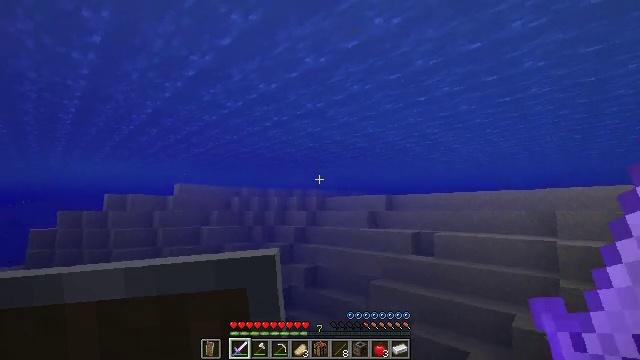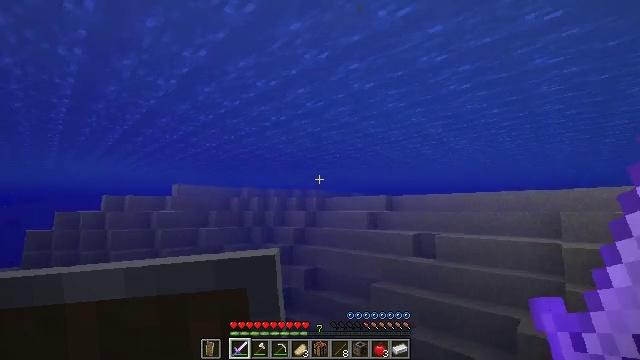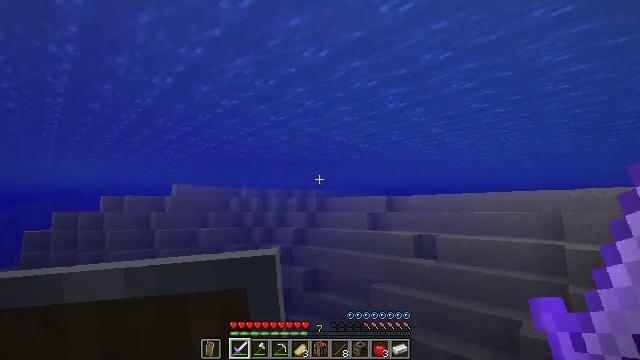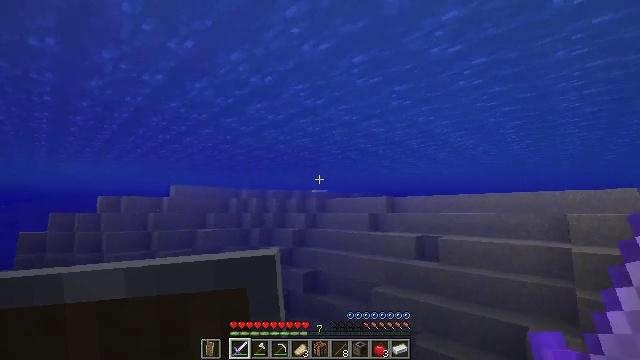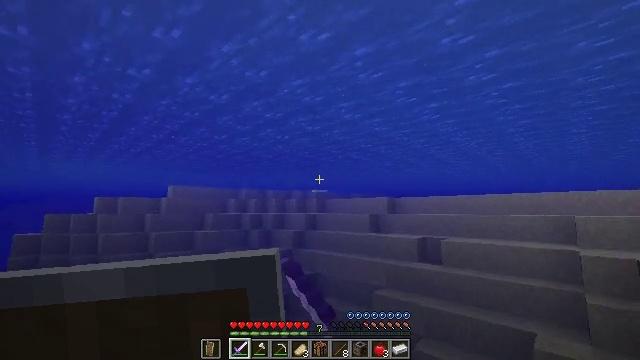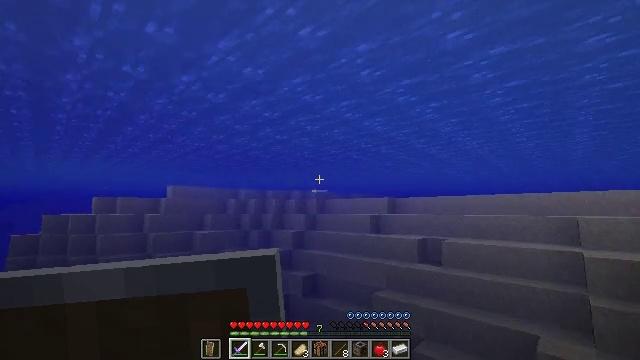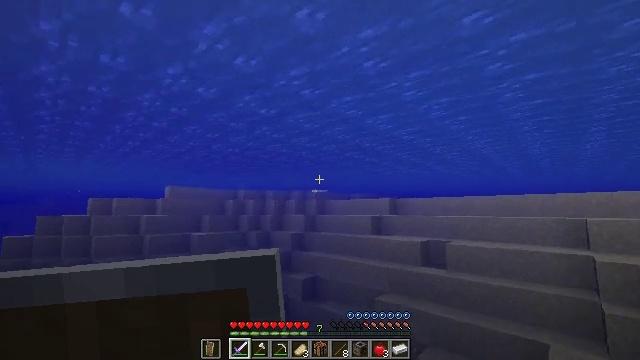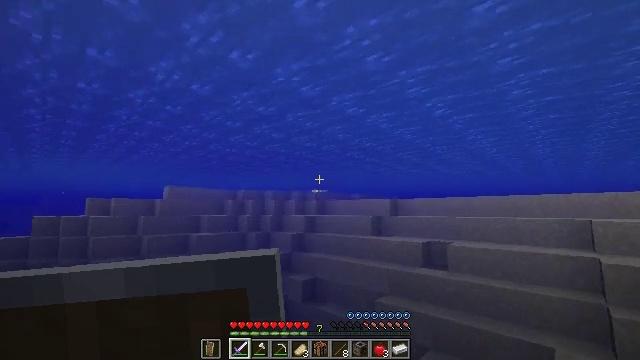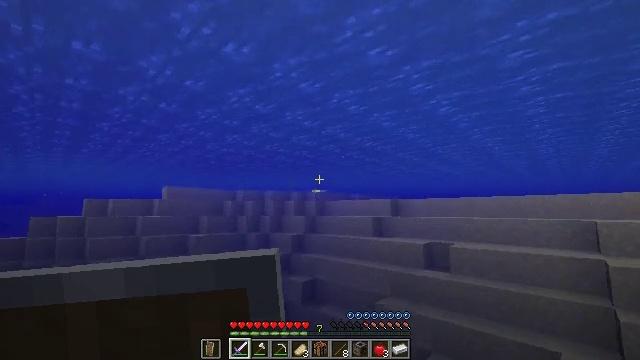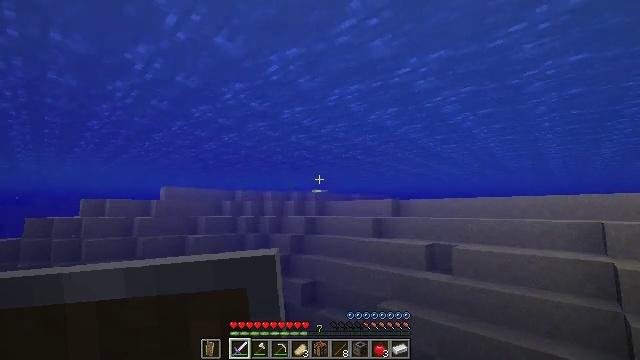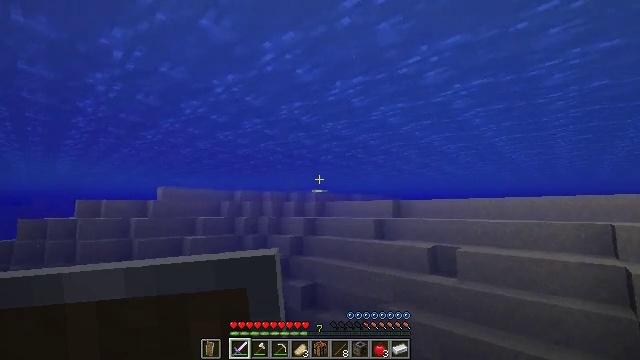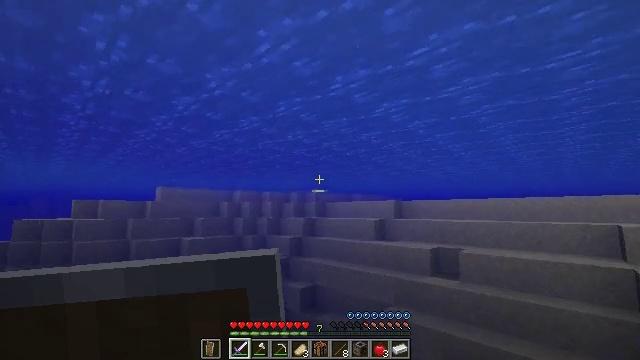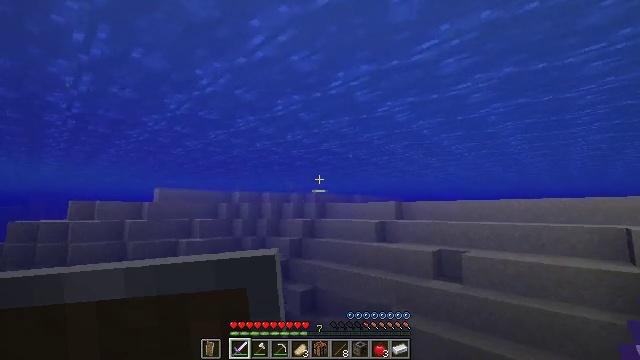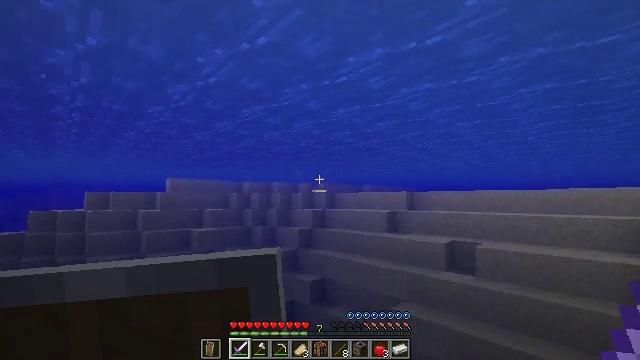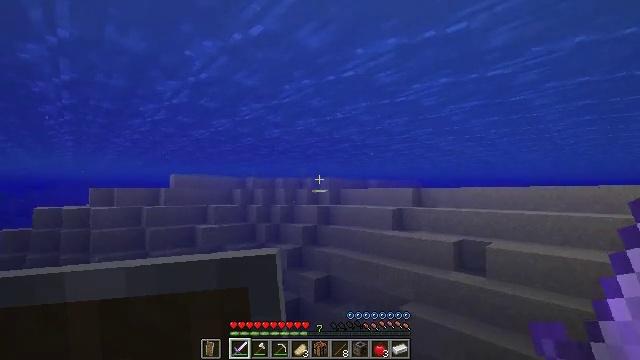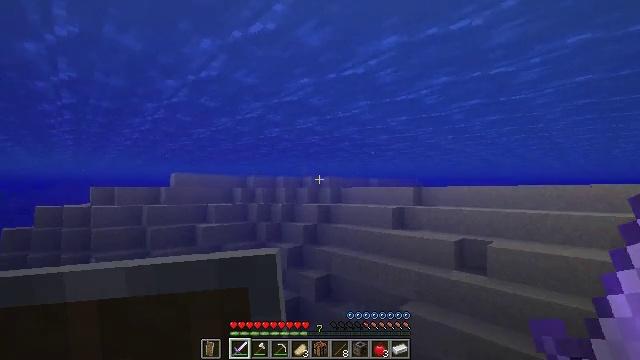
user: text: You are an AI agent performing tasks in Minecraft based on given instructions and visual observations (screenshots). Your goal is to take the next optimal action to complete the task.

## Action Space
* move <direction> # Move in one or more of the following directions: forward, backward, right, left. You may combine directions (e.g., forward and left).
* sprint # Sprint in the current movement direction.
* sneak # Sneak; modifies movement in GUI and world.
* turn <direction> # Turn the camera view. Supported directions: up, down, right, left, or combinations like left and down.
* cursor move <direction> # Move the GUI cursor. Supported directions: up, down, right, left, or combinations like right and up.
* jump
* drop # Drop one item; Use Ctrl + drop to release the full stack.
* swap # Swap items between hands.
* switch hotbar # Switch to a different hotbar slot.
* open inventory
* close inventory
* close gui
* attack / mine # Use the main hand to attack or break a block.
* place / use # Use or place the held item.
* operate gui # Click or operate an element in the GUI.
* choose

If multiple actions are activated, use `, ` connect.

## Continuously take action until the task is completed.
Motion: motion action
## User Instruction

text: Break the dead bush for sticks.
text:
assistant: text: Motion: move forward, sprint
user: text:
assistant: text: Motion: move forward, sprint
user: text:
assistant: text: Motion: move forward, sprint, attack / mine
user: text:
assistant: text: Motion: move forward, sprint, attack / mine
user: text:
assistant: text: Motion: move forward, sprint, attack / mine
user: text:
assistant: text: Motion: move forward, sprint
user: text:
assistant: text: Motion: move forward, sprint
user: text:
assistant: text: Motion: move forward, sprint
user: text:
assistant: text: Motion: move forward, sprint
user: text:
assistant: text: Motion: move forward, sprint
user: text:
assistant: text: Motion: move forward, sprint
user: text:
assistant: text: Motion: move forward, sprint, jump
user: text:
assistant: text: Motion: move forward, sprint, turn left and down, jump
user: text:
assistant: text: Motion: move forward, sprint, turn left and down, jump
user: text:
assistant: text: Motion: move forward, sprint
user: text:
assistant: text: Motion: move forward, sprint, turn down
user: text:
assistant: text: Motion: move forward, sprint, turn left and down
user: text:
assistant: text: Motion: move forward, sprint
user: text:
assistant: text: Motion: move forward, sprint
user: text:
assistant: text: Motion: move forward, sprint
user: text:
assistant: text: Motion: move forward, sprint
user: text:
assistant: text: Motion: move forward, sprint
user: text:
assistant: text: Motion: move forward, sprint
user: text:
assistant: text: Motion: move forward, sprint, jump
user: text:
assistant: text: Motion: move forward, sprint, jump
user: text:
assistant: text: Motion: move forward, sprint, jump
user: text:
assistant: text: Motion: move forward, sprint, jump
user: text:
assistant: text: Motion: move forward, sprint, jump
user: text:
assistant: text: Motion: move forward, sprint
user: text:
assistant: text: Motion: move forward, sprint